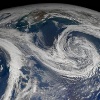
Label: cloud